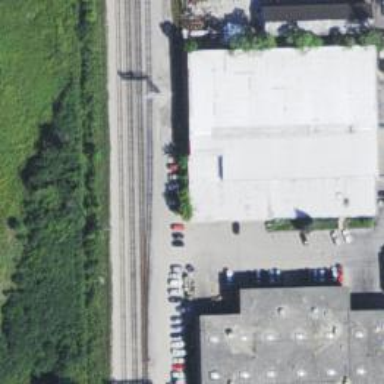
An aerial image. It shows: Railway siding for service.